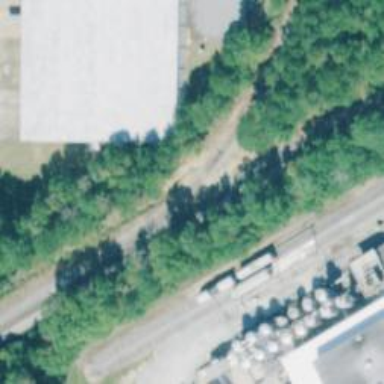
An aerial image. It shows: Trap point for railway derailment prevention.